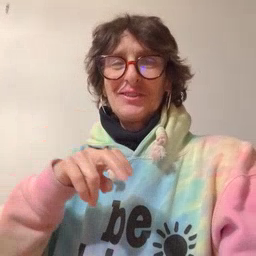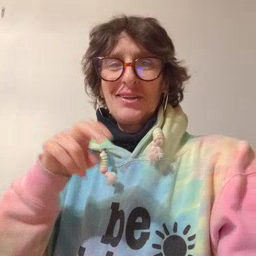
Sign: chair